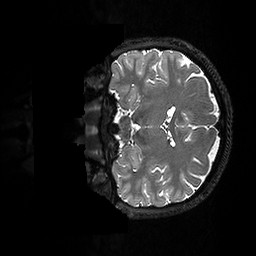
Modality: T2w
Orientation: coronal
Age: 28
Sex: female
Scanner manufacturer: ge
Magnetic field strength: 3 T
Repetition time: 3.202 s
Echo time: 0.06575 s